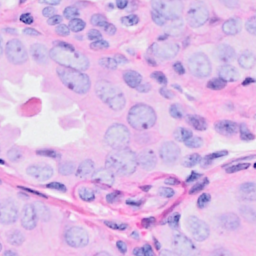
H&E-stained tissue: Breast